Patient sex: F
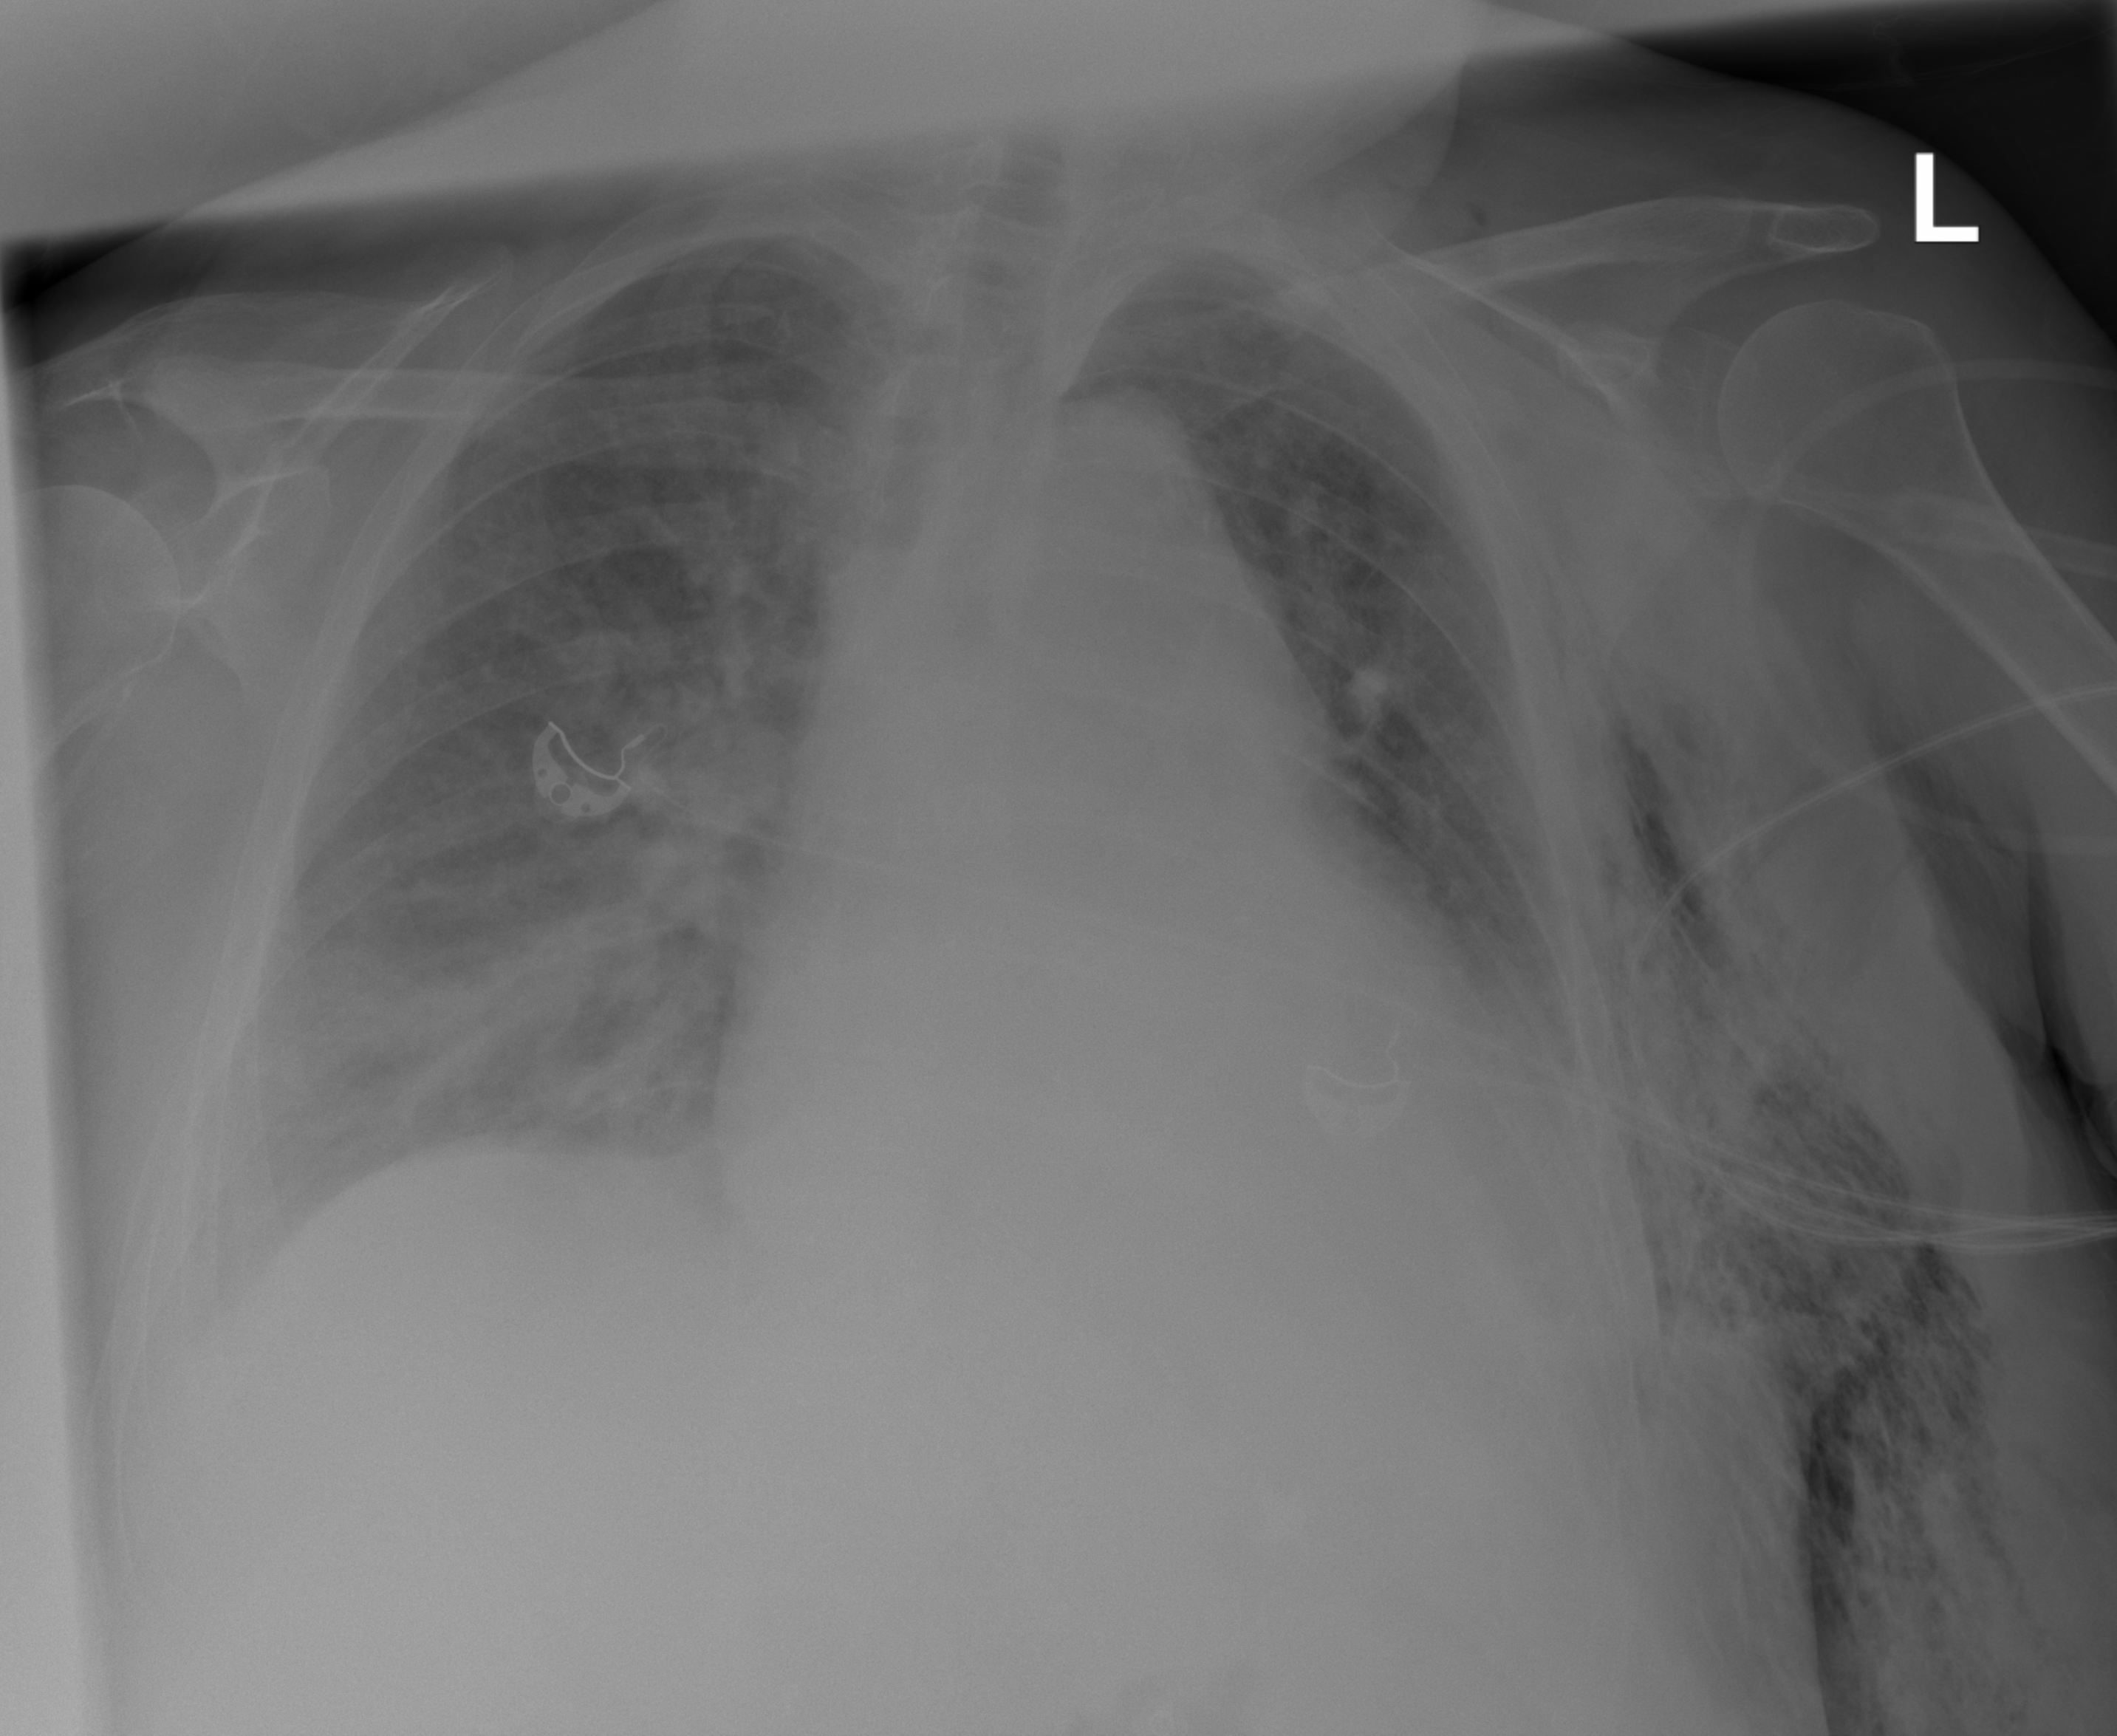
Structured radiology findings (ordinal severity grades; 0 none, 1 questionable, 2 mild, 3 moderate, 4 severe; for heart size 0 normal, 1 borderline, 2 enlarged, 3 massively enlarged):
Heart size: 2
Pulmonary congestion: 2
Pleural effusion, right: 2
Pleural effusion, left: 2
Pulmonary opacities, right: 2
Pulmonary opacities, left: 1
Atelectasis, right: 2
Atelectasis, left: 2